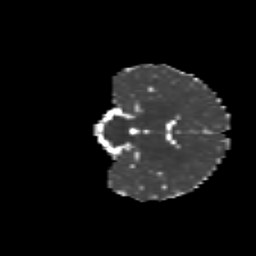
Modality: MD
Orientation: coronal
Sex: male
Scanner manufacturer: siemens
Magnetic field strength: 3 T
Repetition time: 5 s
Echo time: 0.071 s